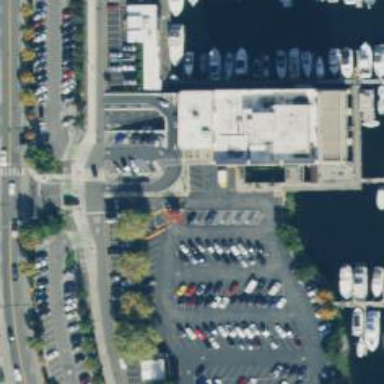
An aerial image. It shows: Parking space.